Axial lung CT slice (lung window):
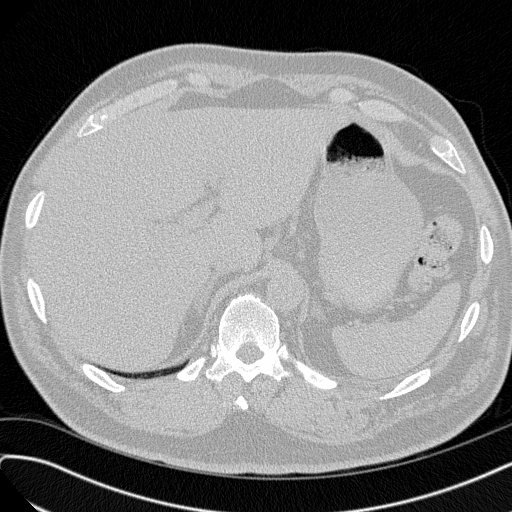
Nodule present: no